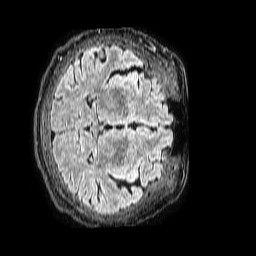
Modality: FLAIR
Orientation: axial
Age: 48
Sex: female
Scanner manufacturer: philips
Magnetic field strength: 1.5 T
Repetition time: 4.8 s
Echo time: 0.3 s